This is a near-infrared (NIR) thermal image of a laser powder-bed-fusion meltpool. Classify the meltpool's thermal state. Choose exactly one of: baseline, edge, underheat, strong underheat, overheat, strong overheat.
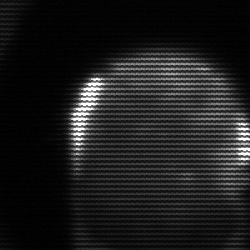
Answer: edge